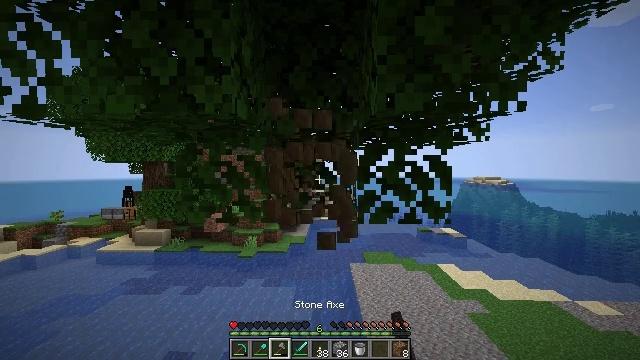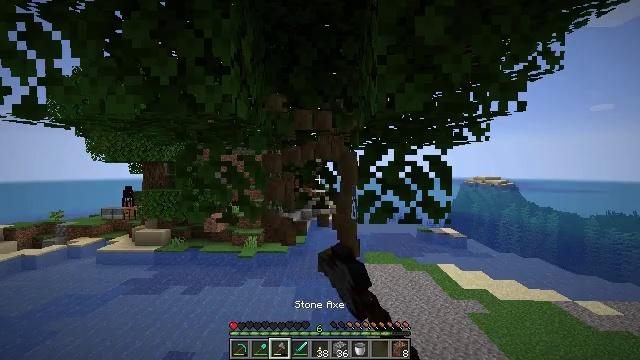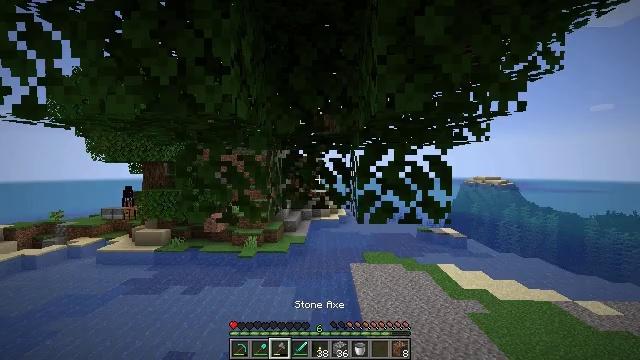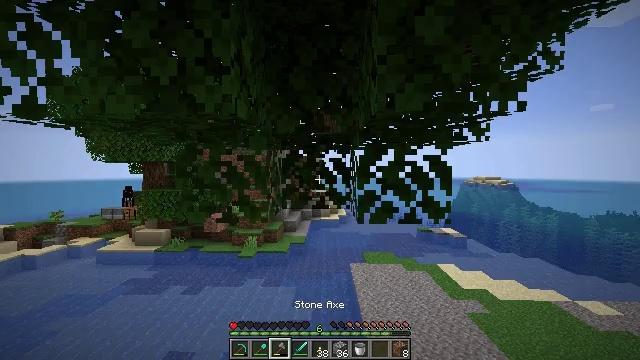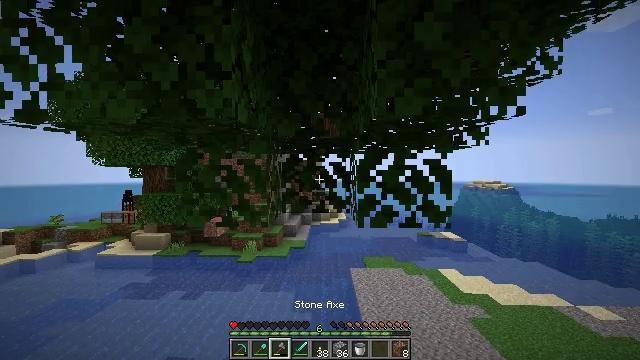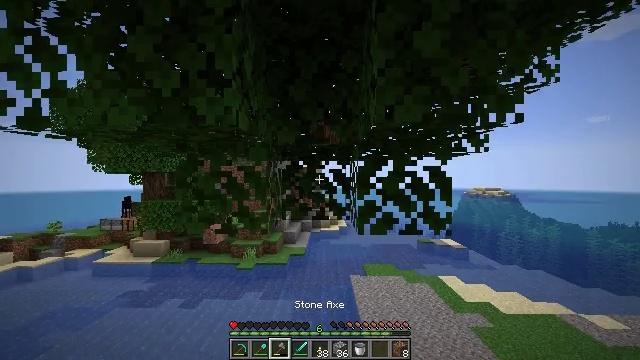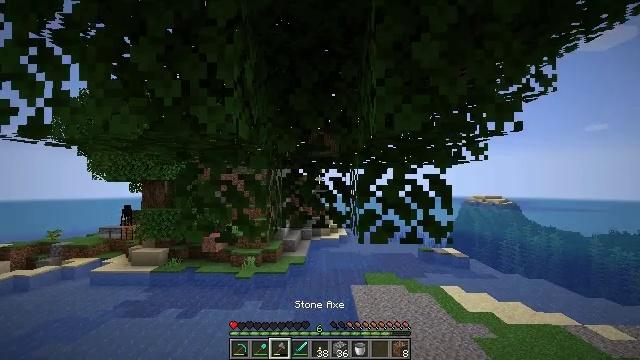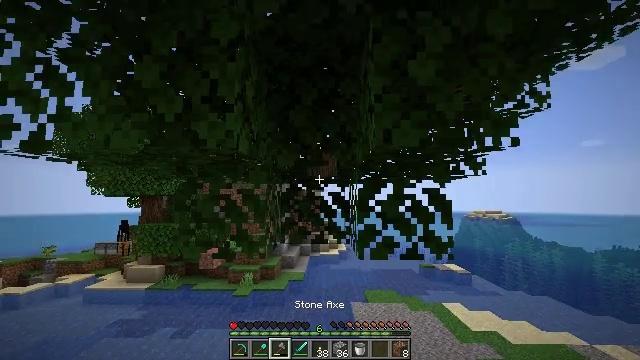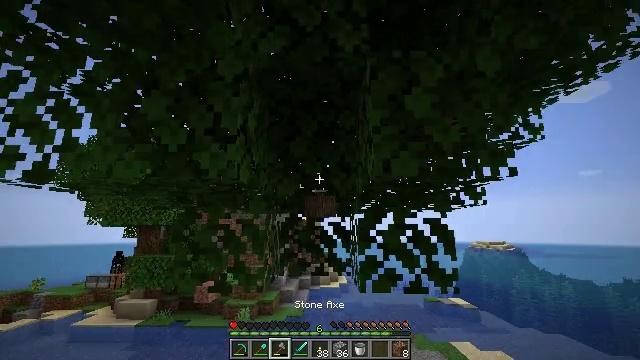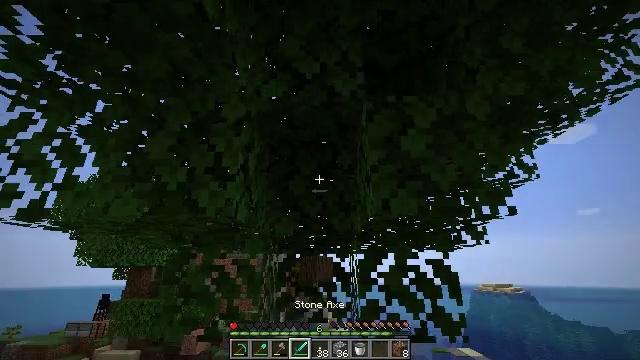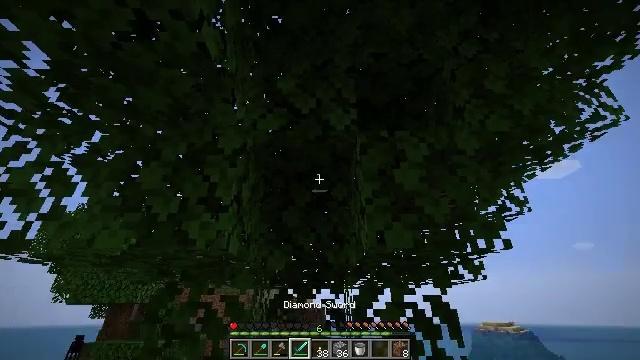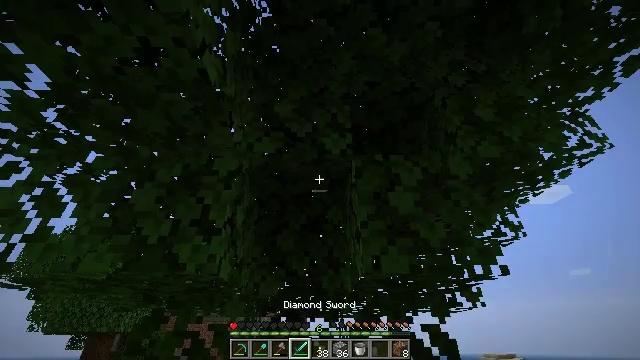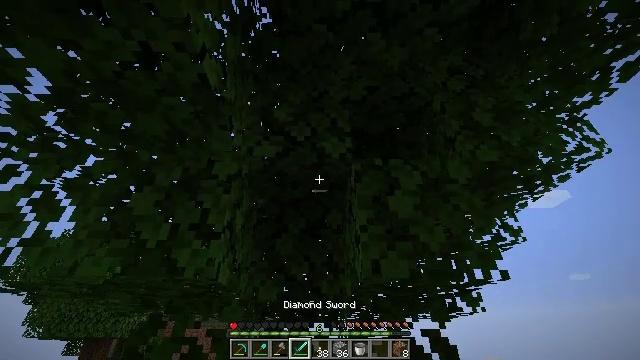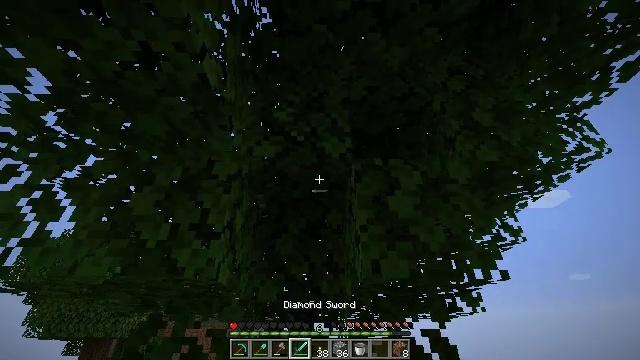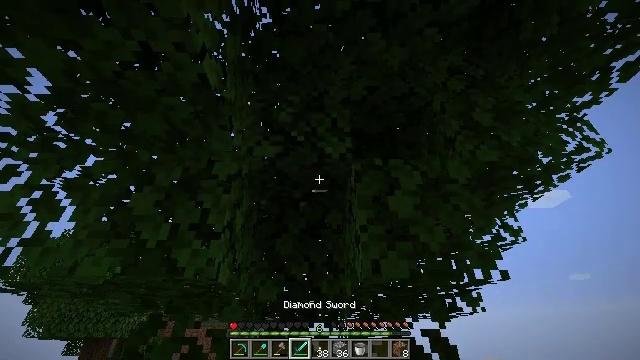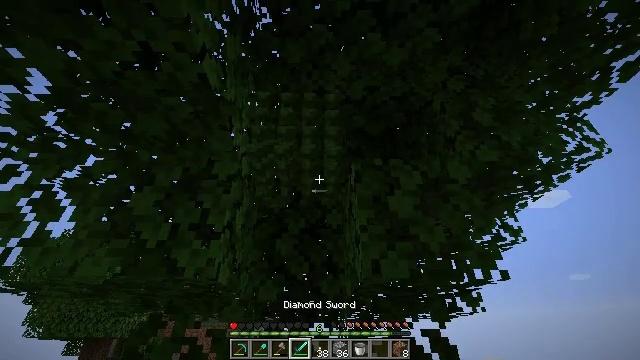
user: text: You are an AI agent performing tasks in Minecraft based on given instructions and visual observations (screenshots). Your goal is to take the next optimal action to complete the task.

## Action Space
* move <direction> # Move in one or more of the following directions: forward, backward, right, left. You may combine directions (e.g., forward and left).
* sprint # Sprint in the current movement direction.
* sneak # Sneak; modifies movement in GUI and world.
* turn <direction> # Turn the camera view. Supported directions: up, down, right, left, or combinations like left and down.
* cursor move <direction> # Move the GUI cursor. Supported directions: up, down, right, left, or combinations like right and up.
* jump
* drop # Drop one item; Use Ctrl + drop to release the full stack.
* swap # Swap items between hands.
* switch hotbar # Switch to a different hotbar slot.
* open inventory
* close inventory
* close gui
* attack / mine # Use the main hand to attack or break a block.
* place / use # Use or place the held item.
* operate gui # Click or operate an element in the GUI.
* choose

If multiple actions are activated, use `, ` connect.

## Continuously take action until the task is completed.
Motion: motion action
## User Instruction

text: Break oak leaves from the trees.
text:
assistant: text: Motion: attack / mine
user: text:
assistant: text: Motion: attack / mine
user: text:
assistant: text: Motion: attack / mine
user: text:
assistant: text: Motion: no_op
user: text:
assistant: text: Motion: turn up
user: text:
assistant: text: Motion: turn up
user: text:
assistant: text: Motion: turn up
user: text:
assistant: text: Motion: turn up
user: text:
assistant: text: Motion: turn up, switch to hotbar 4
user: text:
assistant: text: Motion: turn right and up, switch to hotbar 4
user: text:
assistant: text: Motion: turn right and up, switch to hotbar 4
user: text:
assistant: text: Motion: attack / mine, switch to hotbar 4
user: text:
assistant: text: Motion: attack / mine
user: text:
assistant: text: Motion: attack / mine
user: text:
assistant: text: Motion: attack / mine
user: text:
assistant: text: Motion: attack / mine
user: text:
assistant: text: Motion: attack / mine
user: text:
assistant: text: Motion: attack / mine
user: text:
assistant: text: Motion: attack / mine
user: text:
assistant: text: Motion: attack / mine
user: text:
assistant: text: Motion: attack / mine
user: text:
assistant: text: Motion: turn right, attack / mine
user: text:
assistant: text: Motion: turn right and up, attack / mine
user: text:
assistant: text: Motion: turn right and up, attack / mine
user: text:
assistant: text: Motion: turn right and up, attack / mine
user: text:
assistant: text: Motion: turn right and up, attack / mine
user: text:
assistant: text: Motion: attack / mine
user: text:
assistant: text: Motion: attack / mine
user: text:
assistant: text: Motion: attack / mine
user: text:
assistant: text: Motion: attack / mine